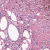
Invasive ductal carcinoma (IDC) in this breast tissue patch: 0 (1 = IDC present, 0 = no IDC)